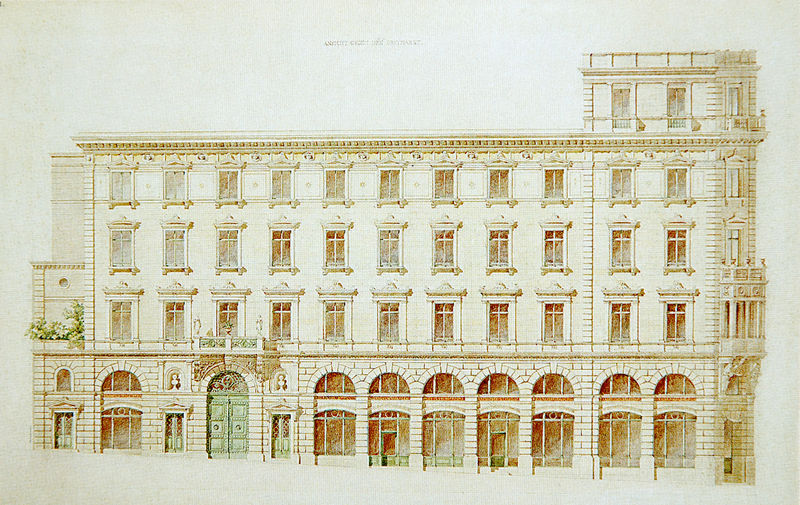
Titel: Riedingerhaus, Obstmarkt/Karolinenstraße, Südfassade
Künstler: Gottfried von Neureuther
Standort: Augsburg
Institution: Städtische Kunstsammlungen, Graphische Sammlung
Schlagwörter: baum, flügel, himmel, weiß, aquarell, gelb, grün, ocker, stadt, blumen, braun, fenster, glas, grau, hell, orange, schaufenster, schwarz, straße, säulen, tür, zeichnung, dach, gebäude, haus, rot, schloss, beige, architektur, sockel, stein, steine, flach, gitter, klassizismus, pflanze, pflanzen, front, renaissance, rund, turm, balkon, terrasse, schrift, papier, ecke, ansicht, bogen, fassade, türen, venedig, giebel, grafik, graphik, geschäfte, laden, läden, pilaster, figuren, rundbogen, vorsprung, hotel, vorhänge, detail, tor, balkone, anbau, bögen, eingang, erker, fugen, arkade, eckhaus, buch, fensterkreuz, münchen, palast, palazzo, rundfenster, stockwerk, balustrade, scheiben, druck, radierung, stich, titel, gross, bürger, überschrift, entwurf, arkaden, buchseite, halbrund, fries, portal, rustika, tore, fensterreihen, sims, gesims, bewachsen, risalit, altan, mansarde, rundbögen, historismus, etagen, geschosse, plan, kassetten, kassettentür, büsten, bepflanzung, stockwerke, bau, klassisch, geschoss, aufsatz, haustür, gebälk, historisch, bauwerk, palais, bewuchs, aufriss, nischen, etage, fensterachsen, flachdach, profanbau, hausfront, eckrisalit, fassadenansicht, piano nobile, arcaden, eckpilaster, gesimse, zahnschnitt, erdgeschoss, fenstergiebel, gleichmässig, gliederung, neoklassizismus, bossen, enster, lunetten, neorenaissance, bauschmuck, fasade, neoklassik, fensterreihe, kaufhaus, hochhaus, arcade, fensterkreuze, genua, jalousien, einförmig, geschäftshaus, ladenlokal, lunettenfenster, tür tor, rusika, frontsicht, kaiaktiden, durchfesterung